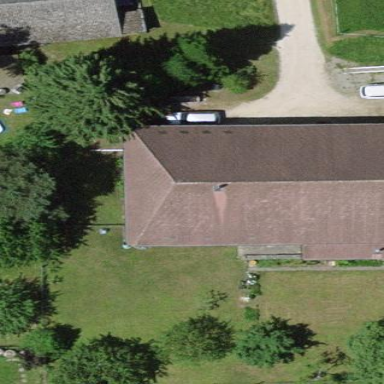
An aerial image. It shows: Farm building.